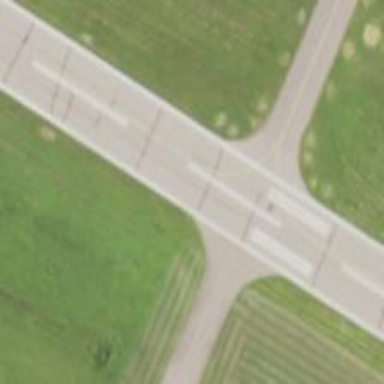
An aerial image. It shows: View of taxiway at the airport.